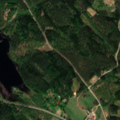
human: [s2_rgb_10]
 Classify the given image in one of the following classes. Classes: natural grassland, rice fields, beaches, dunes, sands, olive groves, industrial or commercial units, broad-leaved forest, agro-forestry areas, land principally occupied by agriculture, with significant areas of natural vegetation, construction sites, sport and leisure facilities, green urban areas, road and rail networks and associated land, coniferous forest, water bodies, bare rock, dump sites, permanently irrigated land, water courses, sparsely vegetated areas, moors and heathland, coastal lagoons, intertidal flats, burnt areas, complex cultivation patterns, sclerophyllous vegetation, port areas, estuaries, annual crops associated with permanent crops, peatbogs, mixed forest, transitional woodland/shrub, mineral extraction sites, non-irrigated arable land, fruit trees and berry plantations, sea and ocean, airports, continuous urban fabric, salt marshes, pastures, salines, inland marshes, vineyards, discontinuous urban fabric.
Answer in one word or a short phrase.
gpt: land principally occupied by agriculture, with significant areas of natural vegetation, coniferous forest, mixed forest